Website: walmart
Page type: billing-address
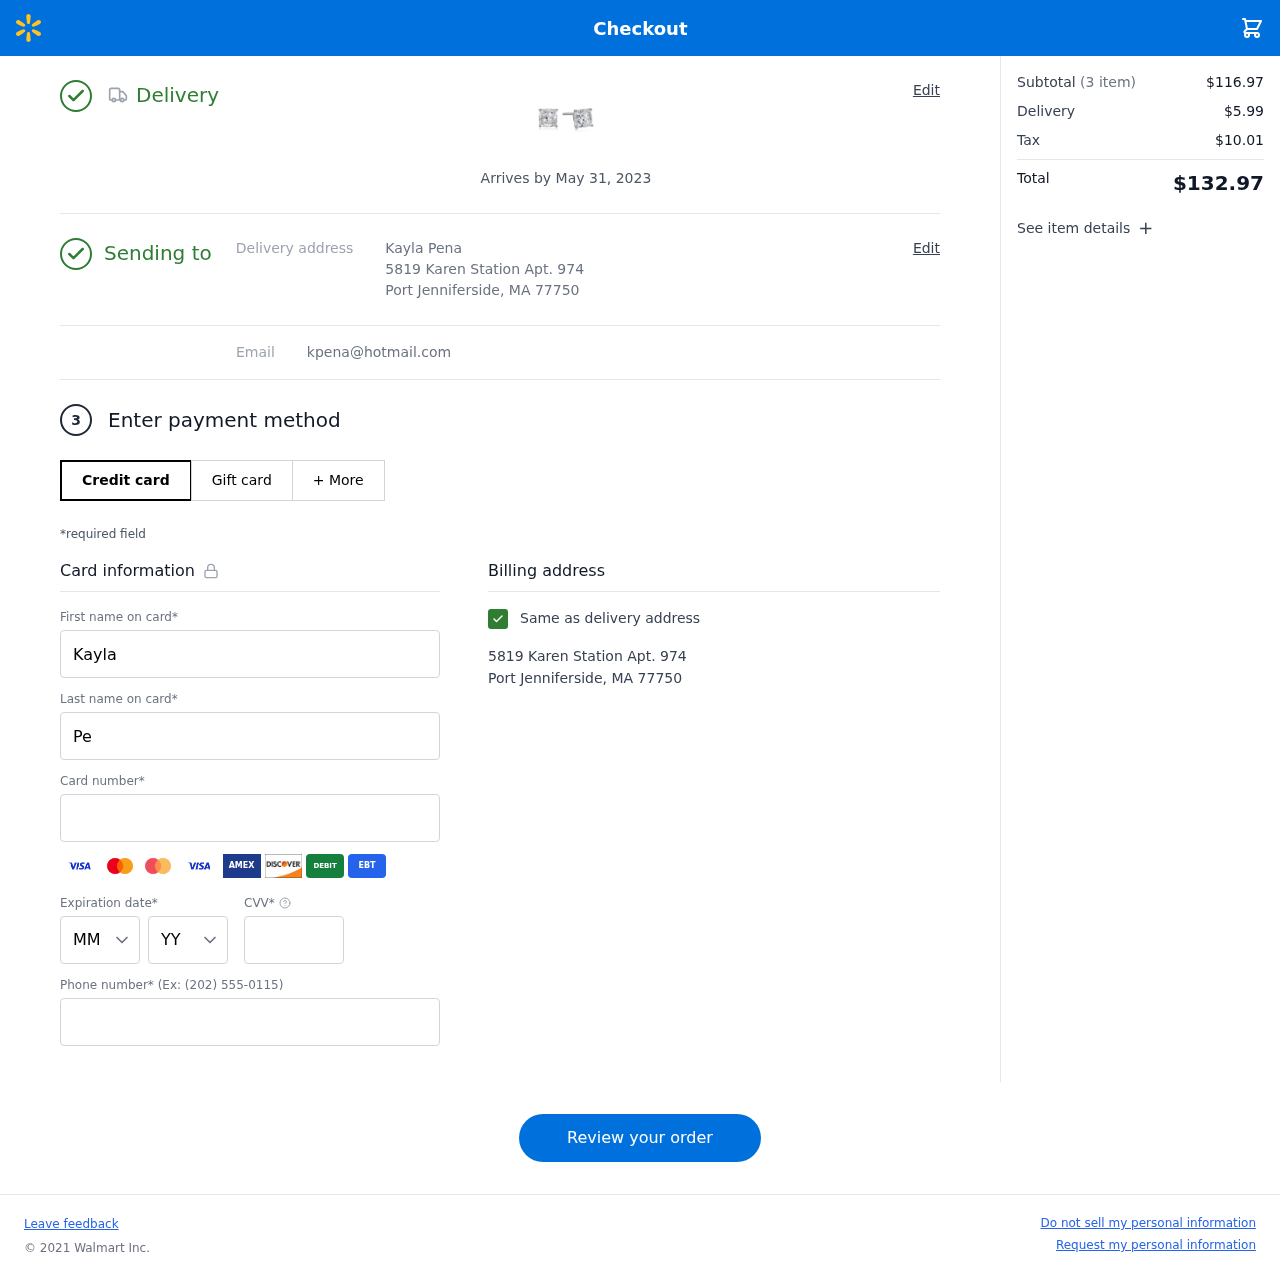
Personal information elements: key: PII_CARD_CVV
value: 027
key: PII_CARD_EXPIRY_MONTH
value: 08
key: PII_CARD_EXPIRY_YEAR
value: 29
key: PII_CARD_NUMBER
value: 6011 3708 8886 9923
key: PII_EMAIL
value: kpena@hotmail.com
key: PII_FIRSTNAME
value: Kayla
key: PII_FULLNAME
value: Kayla Pena
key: PII_LASTNAME
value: Pena
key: PII_PHONE
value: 5395312411
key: PII_STREET
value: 5819 Karen Station Apt. 974
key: PII_CITY_STATE_ZIP
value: Port Jenniferside, MA 77750
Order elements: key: ORDER_DELIVERY_DATE
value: Arrives by May 31, 2023
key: ORDER_NUM_ITEMS
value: (3 item)
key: ORDER_SUBTOTAL
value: $116.97
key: ORDER_SHIPPING_COST
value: $5.99
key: ORDER_TAX
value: $10.01
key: ORDER_TOTAL
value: $132.97